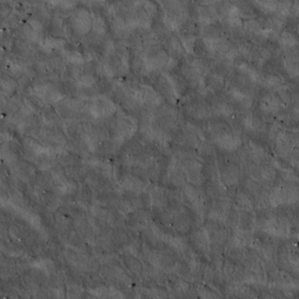
Label: non_frost